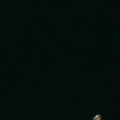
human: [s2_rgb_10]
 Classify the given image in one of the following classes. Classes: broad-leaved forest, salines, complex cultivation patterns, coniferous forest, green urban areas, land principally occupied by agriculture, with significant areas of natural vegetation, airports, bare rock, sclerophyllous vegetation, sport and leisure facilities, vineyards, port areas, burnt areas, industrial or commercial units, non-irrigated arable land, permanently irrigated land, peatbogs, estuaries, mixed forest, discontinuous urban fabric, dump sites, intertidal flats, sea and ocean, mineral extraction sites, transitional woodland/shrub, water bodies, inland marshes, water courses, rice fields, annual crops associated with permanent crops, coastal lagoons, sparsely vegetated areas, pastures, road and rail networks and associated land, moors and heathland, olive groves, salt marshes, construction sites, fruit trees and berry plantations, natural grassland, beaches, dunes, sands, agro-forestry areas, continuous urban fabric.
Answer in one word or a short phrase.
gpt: sea and ocean